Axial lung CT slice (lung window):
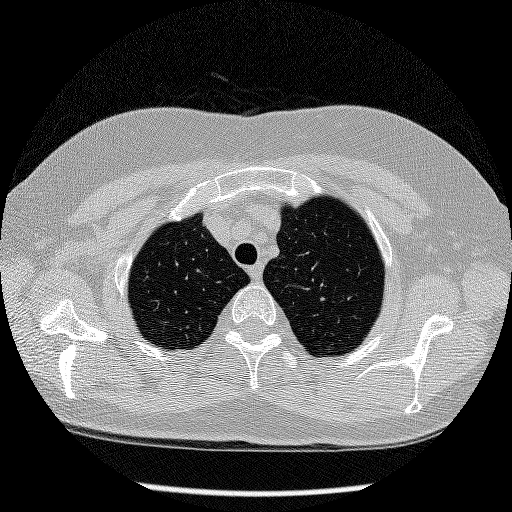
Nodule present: no